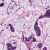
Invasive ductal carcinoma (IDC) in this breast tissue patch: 1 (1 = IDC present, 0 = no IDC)